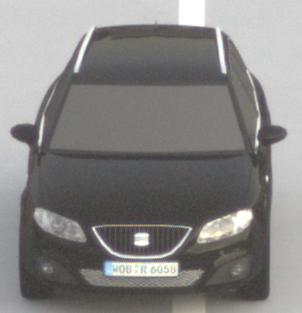
Make: SEAT
Model: Exeo ST 1.6
Detailed model: Exeo (3R) ST
Model produced from: 2010/05
Model produced until: 2010/08
Doors: 5
Color: black
Road condition: dry road
Daytime: sunrise or sunset
Contrast: low contrast